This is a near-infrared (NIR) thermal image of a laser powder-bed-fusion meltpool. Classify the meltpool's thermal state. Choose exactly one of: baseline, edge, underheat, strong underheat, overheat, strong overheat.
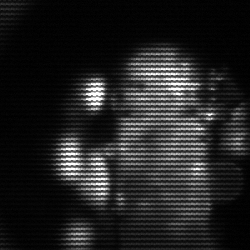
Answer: strong underheat